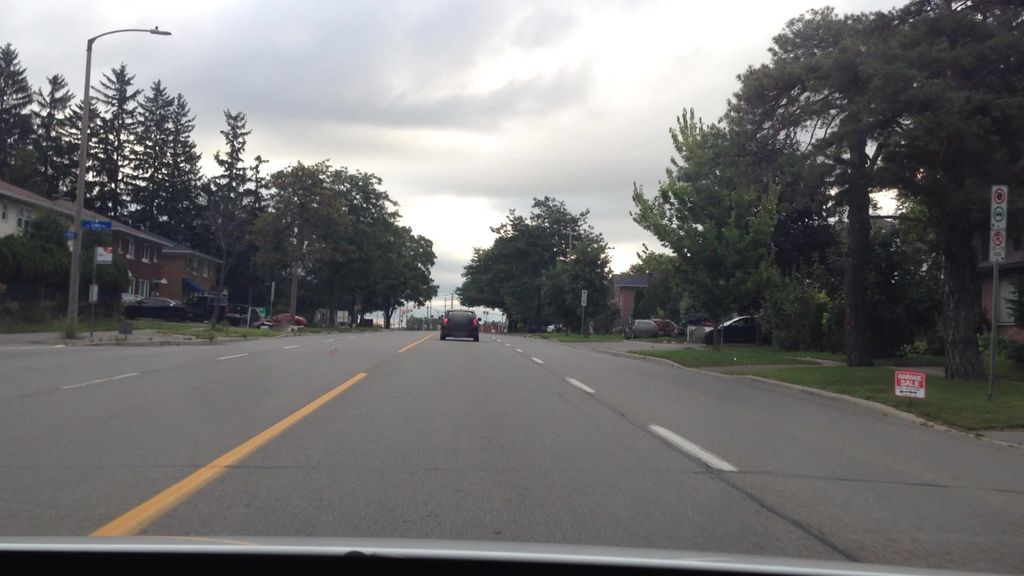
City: ottawa-gatineau